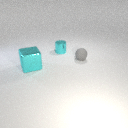
small gray rubber sphere behind large cyan metal cube